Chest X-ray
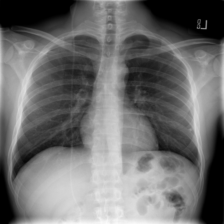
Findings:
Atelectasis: negative
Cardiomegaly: negative
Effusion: negative
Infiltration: negative
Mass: negative
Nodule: positive
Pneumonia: negative
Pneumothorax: negative
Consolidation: negative
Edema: negative
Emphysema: negative
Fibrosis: negative
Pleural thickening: negative
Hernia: negative